Field crop: maize
Growth stage: 2
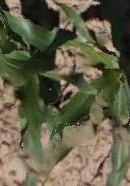
Species: maize